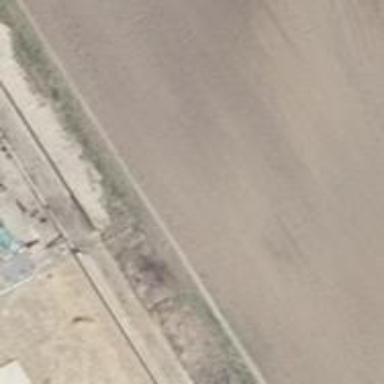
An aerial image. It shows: Dirt path.